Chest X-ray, PA view. Patient: 65 years old, sex M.
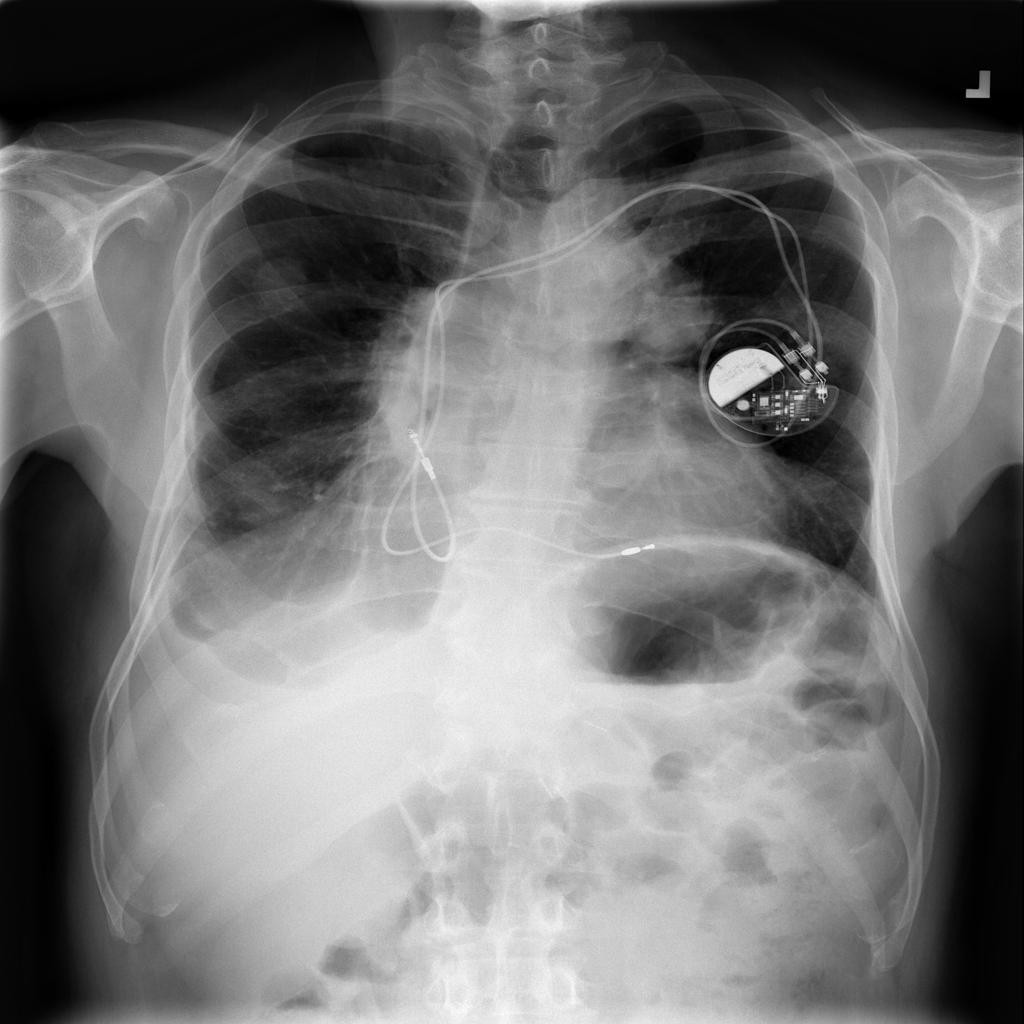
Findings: Effusion, Mass, Nodule